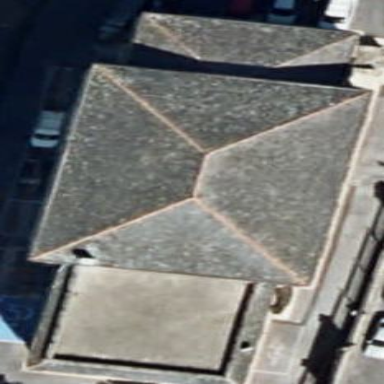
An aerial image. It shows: School building.